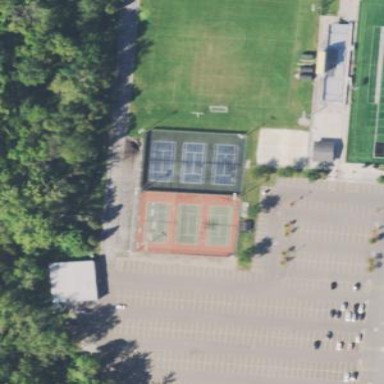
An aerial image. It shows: Tennis court on pitch designated for leisure land.